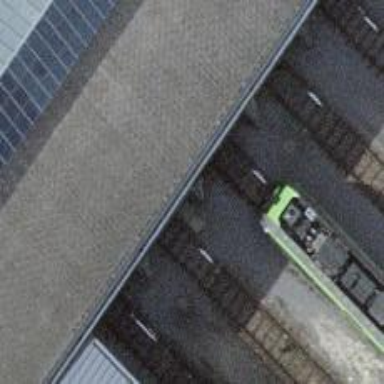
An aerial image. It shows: Single-track electrified railway yard with contact line electrification.